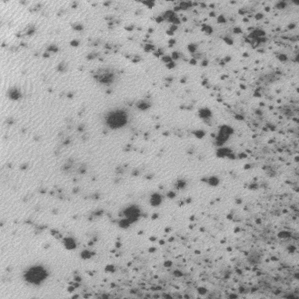
Label: frost